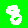
Digit: 8